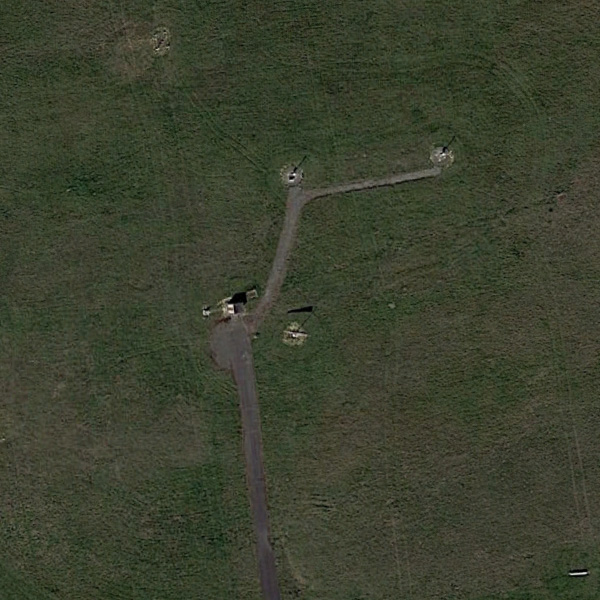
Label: Meadow